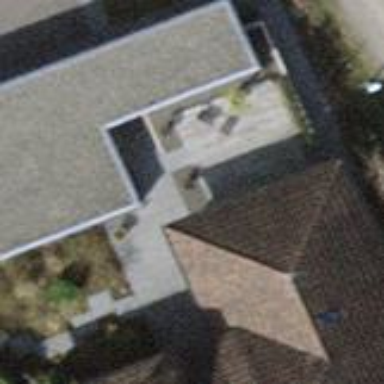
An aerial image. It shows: Garage building.